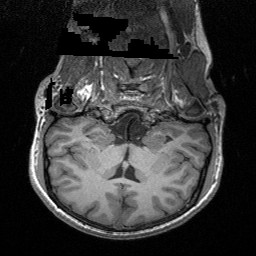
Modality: T1w
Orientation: sagittal